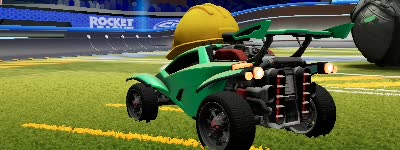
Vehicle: octane